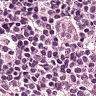
Metastatic tissue present: no